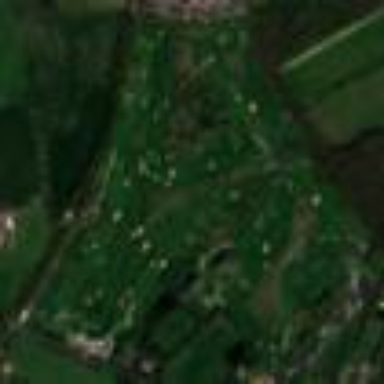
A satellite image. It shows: Golf course.